Frequency: 65000
Velocity: 0,2015
Power: 27
Pulse duration: 0,0000001
Pass count: 1
Magnification: 10
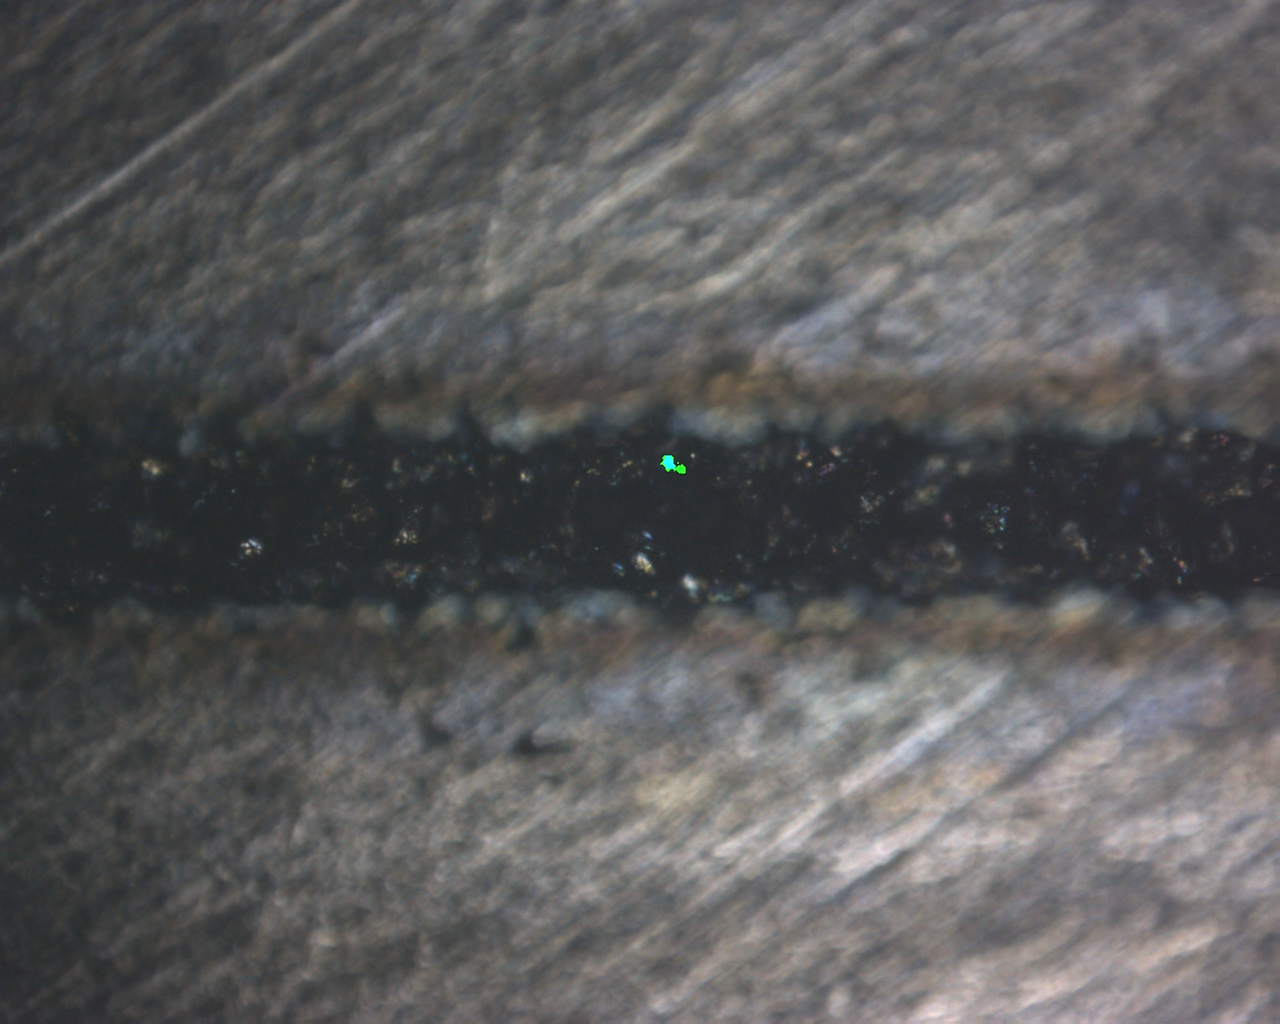
Measured width: 138.907
Other width: 70.385